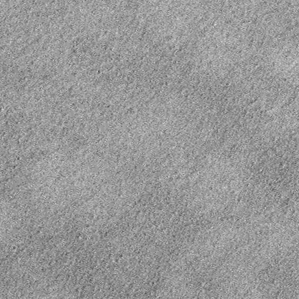
Label: frost